Field crop: tomato
Growth stage: 2
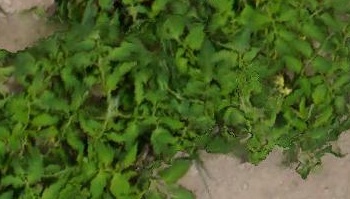
Species: tomato